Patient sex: M
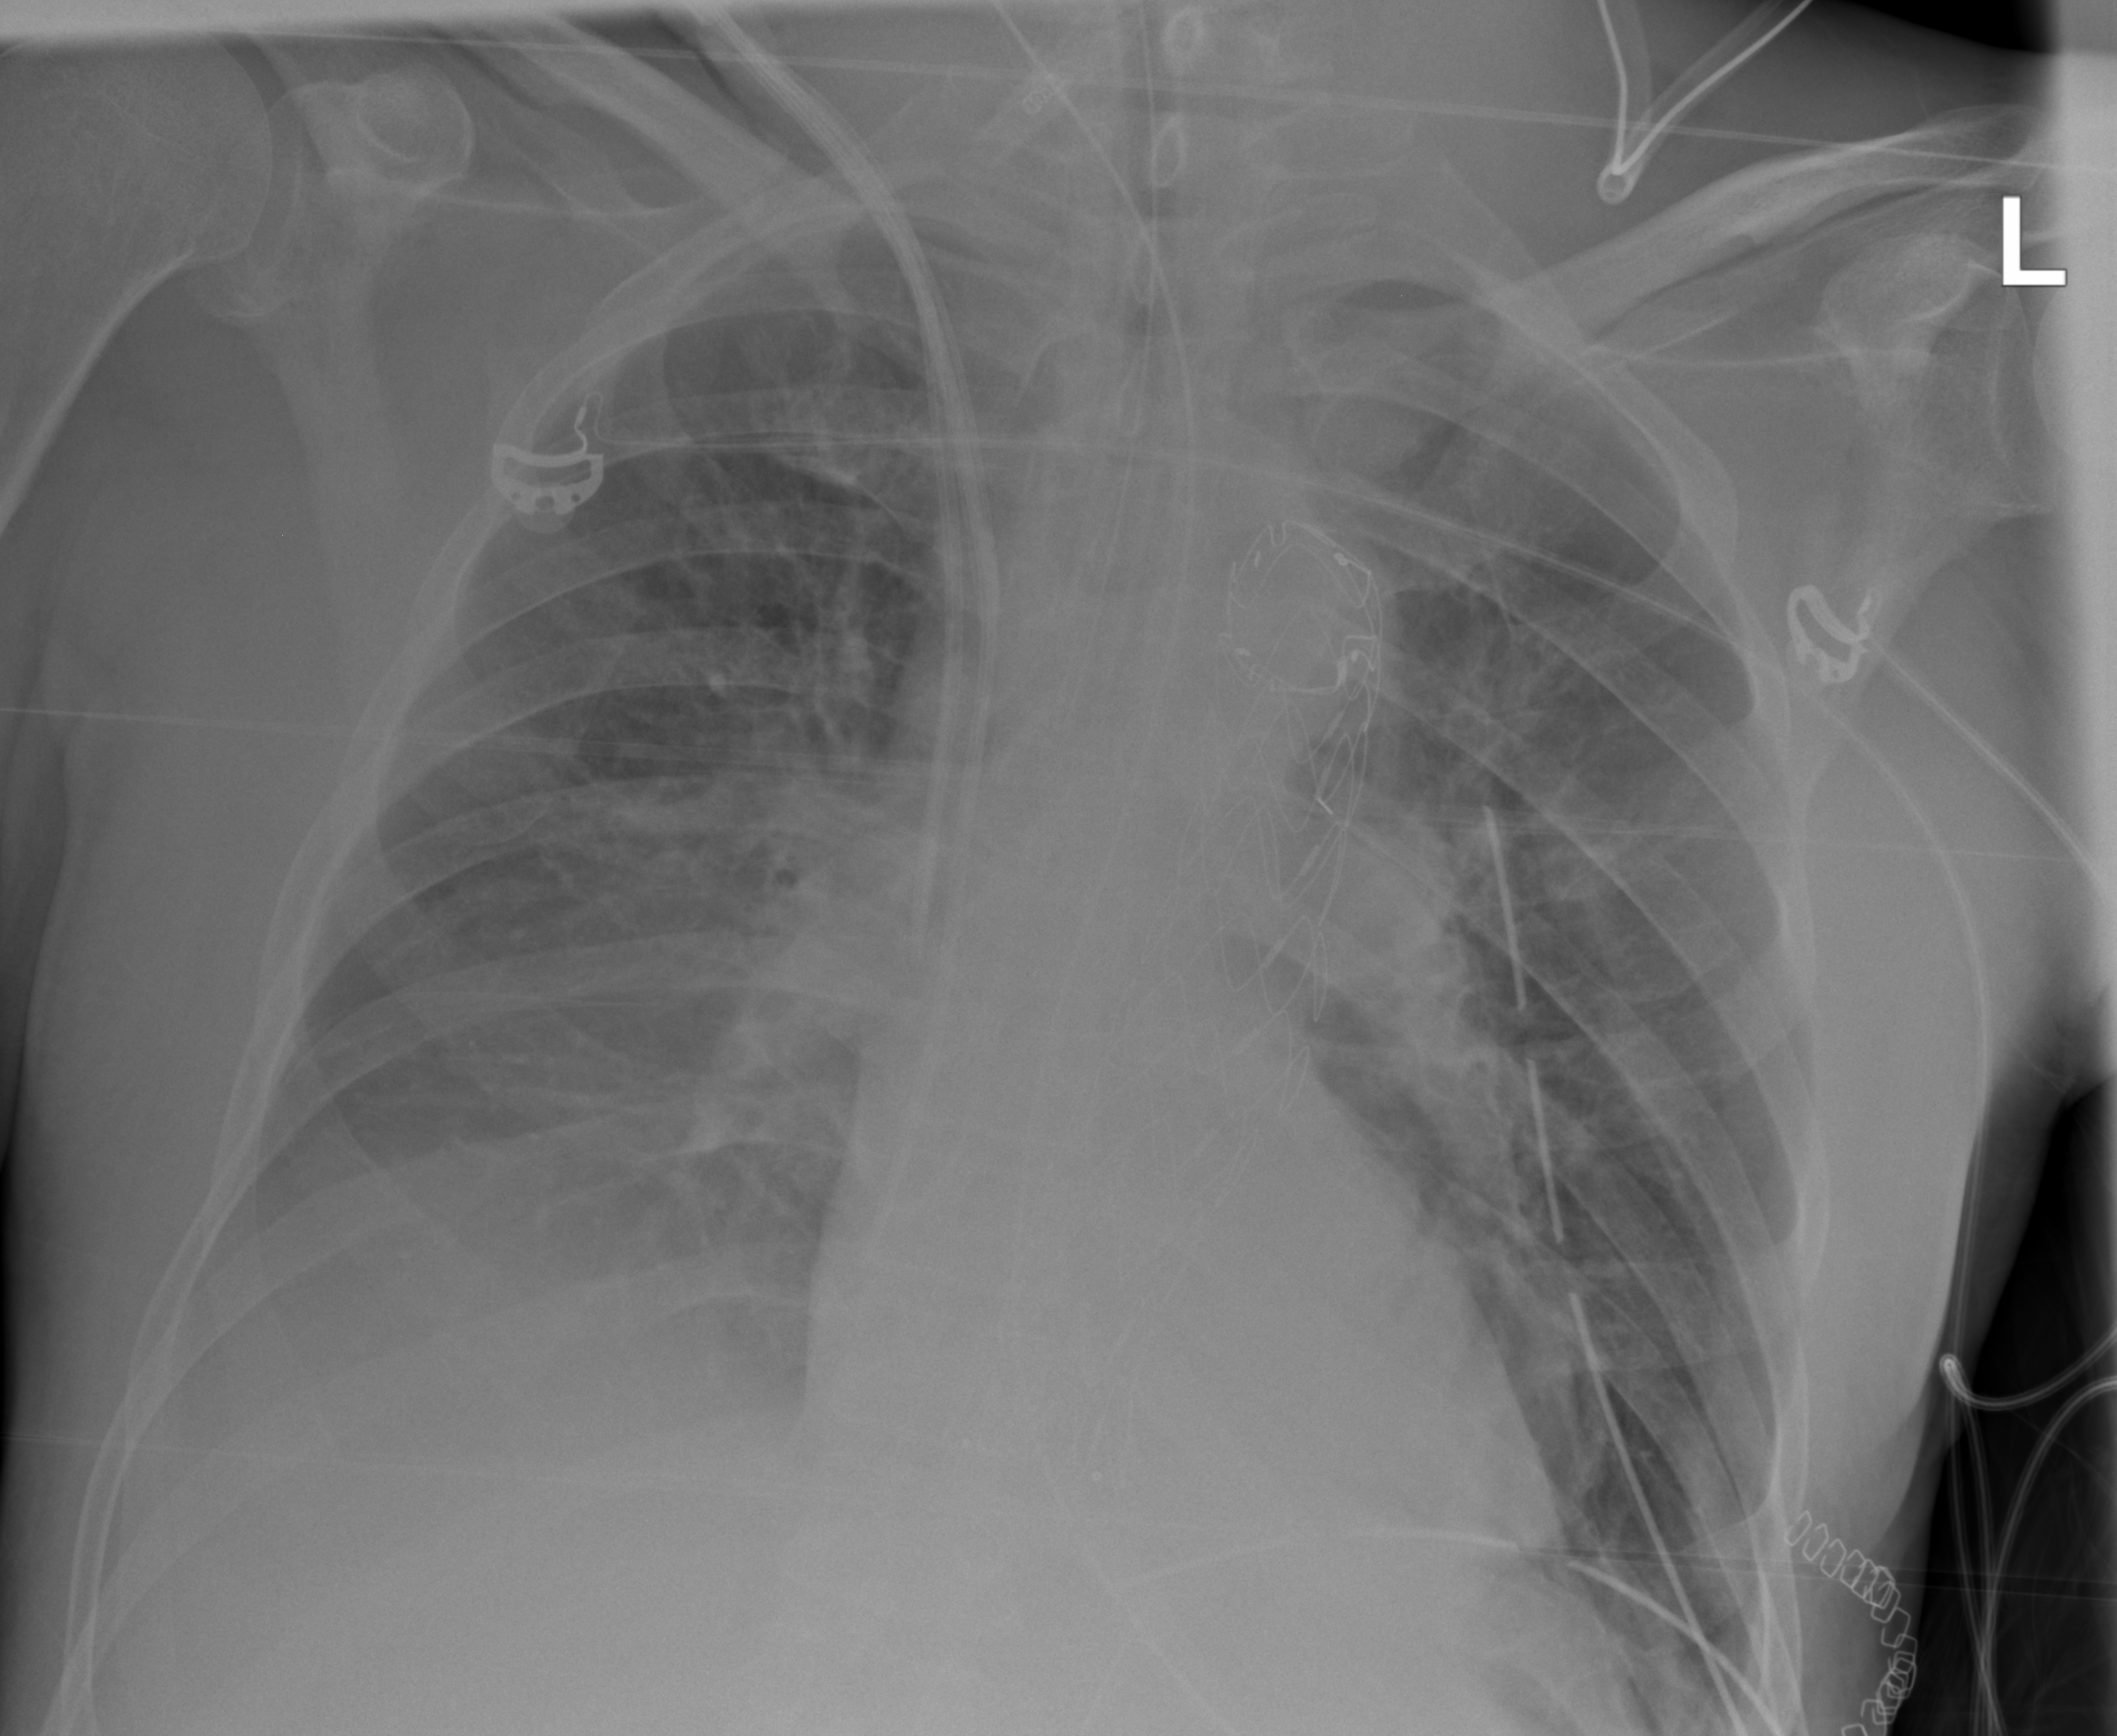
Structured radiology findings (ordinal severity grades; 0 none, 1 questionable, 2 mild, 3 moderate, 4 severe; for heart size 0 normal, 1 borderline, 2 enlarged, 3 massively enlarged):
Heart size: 0
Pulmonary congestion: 1
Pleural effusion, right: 2
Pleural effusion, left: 0
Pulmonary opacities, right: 2
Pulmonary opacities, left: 2
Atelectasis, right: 2
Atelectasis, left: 0